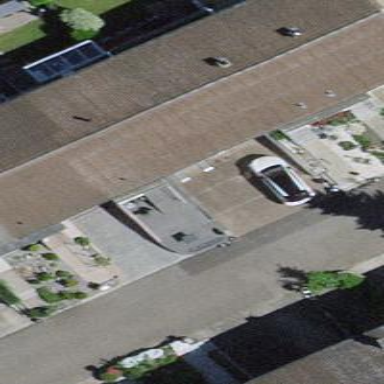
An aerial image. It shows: Terrace building.